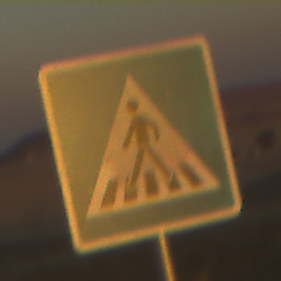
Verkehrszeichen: FussgaengerueberwegRechts
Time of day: SunriseSunset
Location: Outdoor (Nature)
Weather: Clear
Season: NotSpecified
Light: Natural